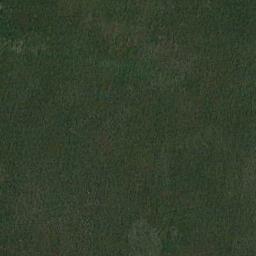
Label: meadow